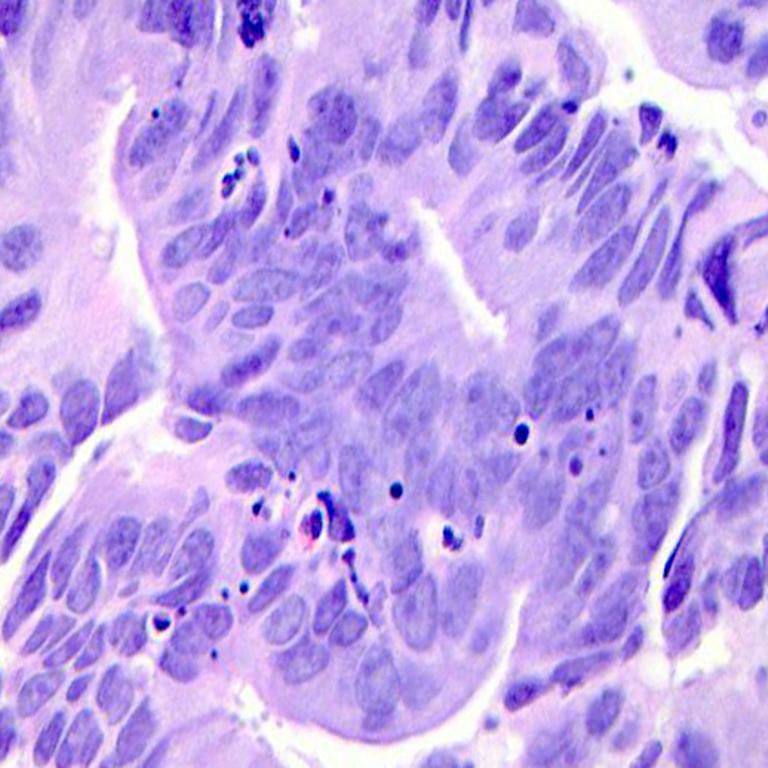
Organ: colon
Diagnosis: adenocarcinomas